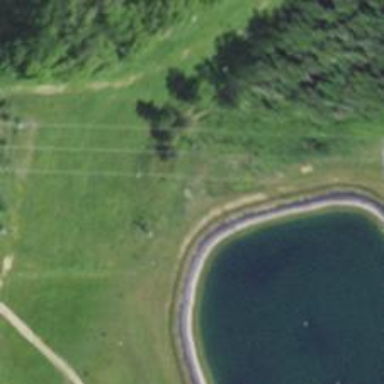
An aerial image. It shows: Disc golf hole.